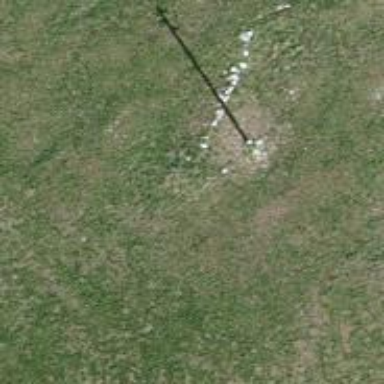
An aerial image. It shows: Power pole.